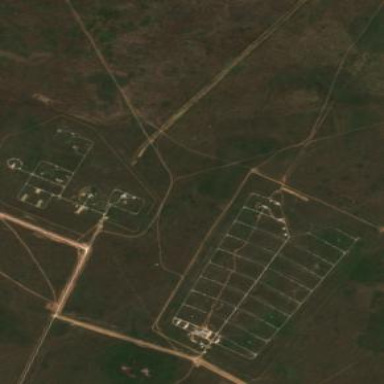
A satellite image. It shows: Military range surrounded by fence.